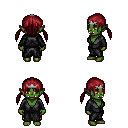
a pixel art fantasy rpg character, female body template, orc, green skin, gray robe, gold greaves, brunette twin-tailed hairstyle, silver tiara, four views (front, back, left, right), 2x2 character sprite sheet, small pixel art, hard edges, no anti-aliasing